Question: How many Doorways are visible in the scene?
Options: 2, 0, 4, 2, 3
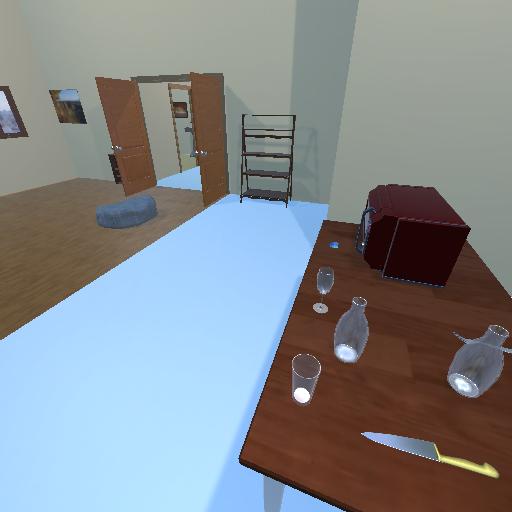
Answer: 2